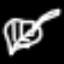
Label: leaf